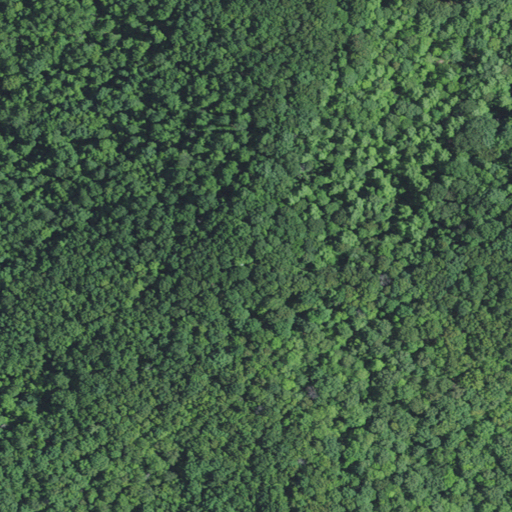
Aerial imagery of mountain in Kentucky named Limekiln Knob containing only deciduous forest